【题型】选择题　【知识点】立体几何　【难度】easy
(多选) 如图，已知棱长为 1 的正方体 \(ABCD-A_1B_1C_1D_1\)，下列命题正确的是( \quad )

A. 正方体外接球的直径为 \(\sqrt{3}\)

B. 点 \(P\) 在线段 \(AB\) 上运动，则四面体 \(P-A_1B_1C_1\) 的体积不变

C. 与所有 12 条棱都相切的球的体积为 \(\frac{\sqrt{2}\pi}{3}\)

D. \(M\) 是正方体的内切球的球面上任意一点，则 \(AM\) 长的最小值是 \(\frac{\sqrt{3}-\sqrt{2}}{2}\)
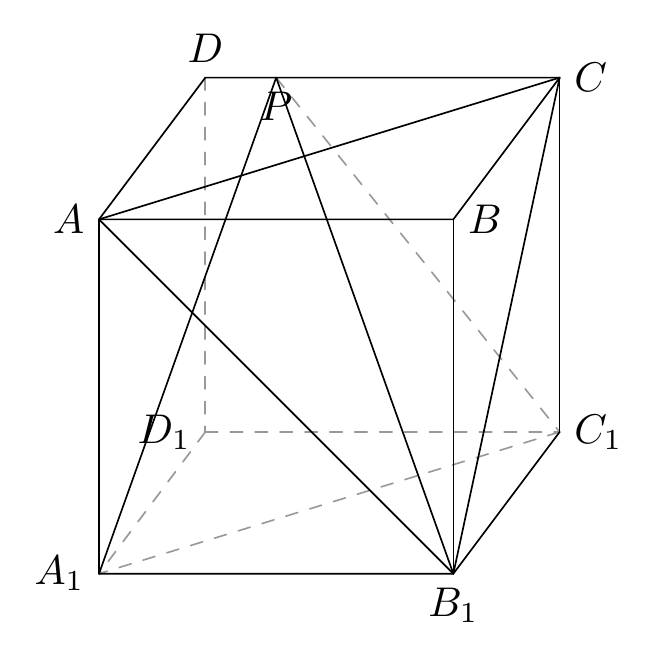
【解答】
解析：ABC

对于 A，连接 \(B_1D\)（图略），则 \(B_1D\) 为正方体外接球的直径，
又 \(B_1D = \sqrt{3}\)，则正方体外接球的直径为 \(\sqrt{3}\)，A 正确；

对于 B，点 \(P\) 在线段 \(AB\) 上运动，点 \(P\) 到平面 \(A_1B_1C_1\) 的距离恒为 1，则四面体 \(P-A_1B_1C_1\) 的体积不变，B 正确；

对于 C，与所有 12 条棱都相切的球的半径为 \(\frac{\sqrt{2}}{2}\)，该球体积为 \(\frac{4}{3}\pi \left(\frac{\sqrt{2}}{2}\right)^3 = \frac{\sqrt{2}\pi}{3}\)，则与所有 12 条棱都相切的球的体积为 \(\frac{\sqrt{2}\pi}{3}\)，C 正确；

对于 D，正方体的内切球的半径为 \(\frac{1}{2}\)，球心为 \(B_1D\) 的中点，\(M\) 是球面上任意一点，则 \(AM\) 长的最小值是 \(\frac{\sqrt{3}-1}{2}\)，D 错误。故选 ABC。

\end{document}